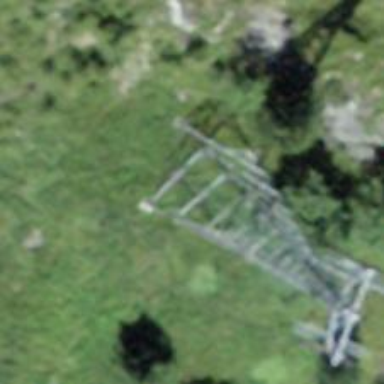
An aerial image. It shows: Pylon used for aerialway.